Question: In my asp.net web application i am using amazon plugin to load book images with corresponding isbn.in code behind i am converting that image into byte array for storing that into database.But the problem is it some times come back with an error see picture

Can any specify the reason for this error and please suggest me some solutions.Thanks in advance.
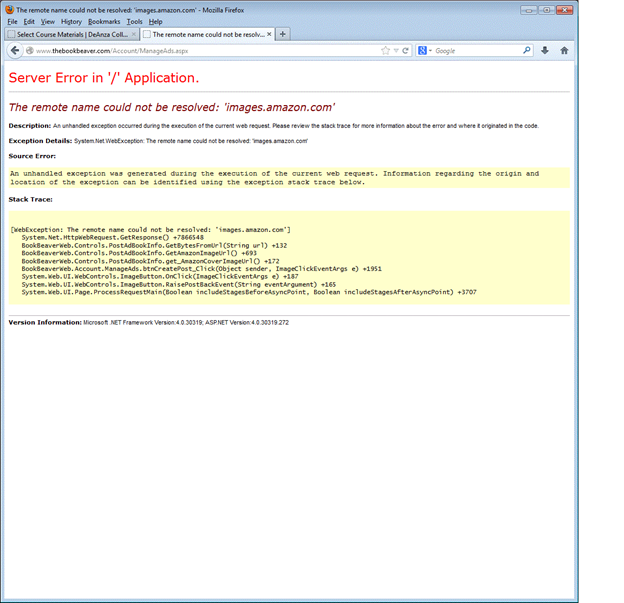
Answer: this happens when you reach the throttle limit.
try to wrap your code in try catch block
eg.
'''
void withretry(string query)
{
ListMatchingProductsRequest request = new ListMatchingProductsRequest();
request.SellerId = amazonsetting.merchantId;
request.MarketplaceId = amazonsetting.marketplaceId;
request.QueryContextId = "Books";
request.Query = query;
try
{
ListMatchingProductsResponse response = amazonsetting.service.ListMatchingProducts(request);
if (response.IsSetListMatchingProductsResult())
{
ListMatchingProductsResult listMatchingProductsResult = response.ListMatchingProductsResult;
if (listMatchingProductsResult.IsSetProducts())
{
ProductList products = listMatchingProductsResult.Products;
List<Product> productList = products.Product;
Product product = productList[0];
if (product.IsSetIdentifiers())
{
IdentifierType identifiers = product.Identifiers;
if (identifiers.IsSetMarketplaceASIN())
{
ASINIdentifier marketplaceASIN = identifiers.MarketplaceASIN;
if (marketplaceASIN.IsSetMarketplaceId())
{
}
if (marketplaceASIN.IsSetASIN())
{
asin = marketplaceASIN.ASIN;
}
}
}
if (product.IsSetAttributeSets())
{
foreach (var attribute in product.AttributeSets.Any)
{
msg += ProductsUtil.FormatXml((System.Xml.XmlElement)attribute);
}
}
}
parsemsg();
}
}
catch (Exception ex)
{
string type = ex.Message;
if (type=="Request is throttled")
{
if (cnt<=maxretry)
{
cnt++;
withretry(query);
}
}
}
}
'''
this will keep on retrying until maxretry is reached.